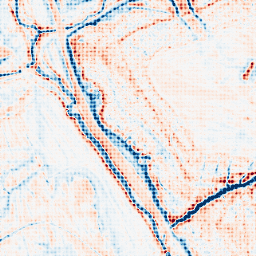
Category: edge_preserving
Decomposition family: anisotropic_diffusion
Decomposition parameters: iterations: 50
kappa: 30
gamma: 0.1
Upsampling method: sinc_blackman
Upsampling parameters: scale: 8
kernel_size: 8
Upsampling scale: 8